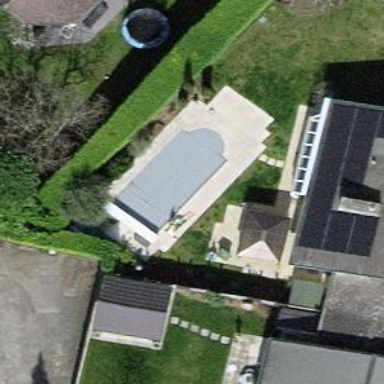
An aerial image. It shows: Swimming pool located in leisure land.